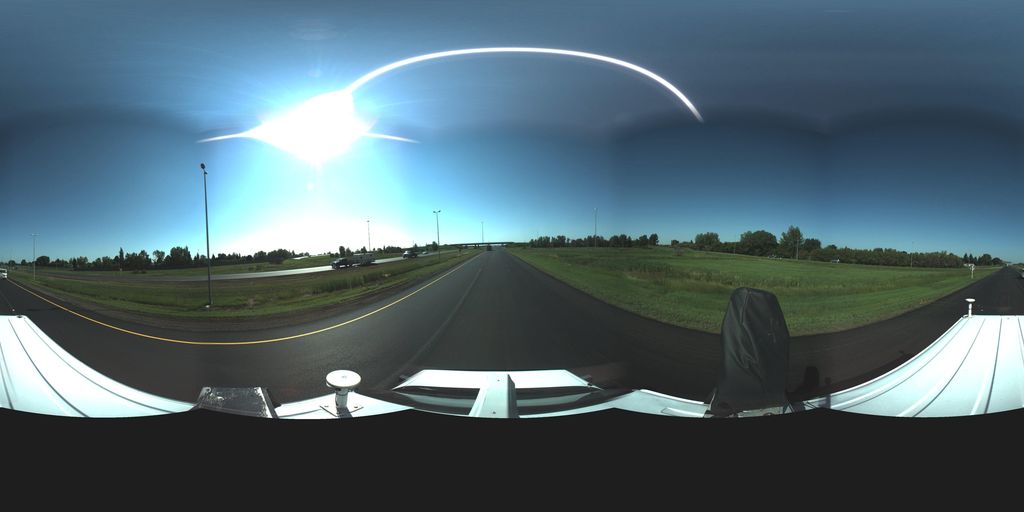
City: saskatoon